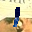
Label: 1